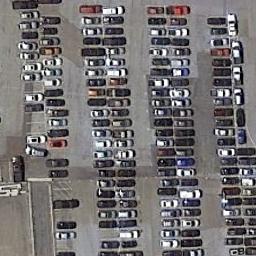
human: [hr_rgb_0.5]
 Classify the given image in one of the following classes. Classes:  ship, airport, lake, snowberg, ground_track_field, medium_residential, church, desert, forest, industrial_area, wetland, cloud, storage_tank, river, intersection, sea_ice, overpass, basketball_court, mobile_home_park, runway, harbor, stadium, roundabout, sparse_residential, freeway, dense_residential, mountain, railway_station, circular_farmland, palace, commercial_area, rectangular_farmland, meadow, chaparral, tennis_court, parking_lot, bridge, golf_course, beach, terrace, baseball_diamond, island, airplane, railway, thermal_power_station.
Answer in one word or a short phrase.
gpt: parking_lot